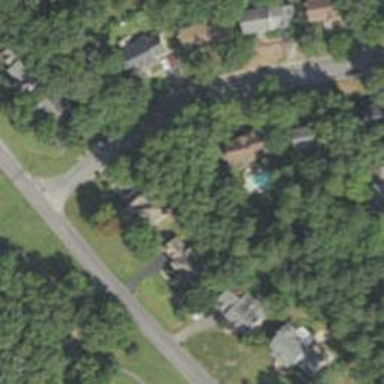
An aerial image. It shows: Driveway.